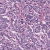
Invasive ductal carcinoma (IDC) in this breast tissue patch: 1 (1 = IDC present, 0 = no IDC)